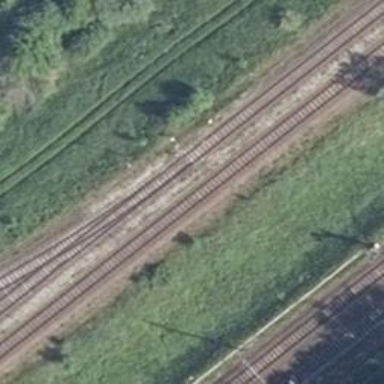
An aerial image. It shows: Railway switch.